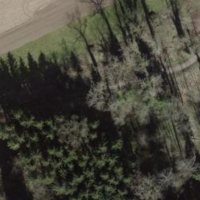
EUNIS habitat code: 44
Species observed at this site:
Lonicera acuminata